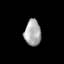
Tissue: lung
Cell type: Endothelial cells
Senescence score: 0.2114
Nuclear area (px): 423
Mean DAPI intensity: 169.255